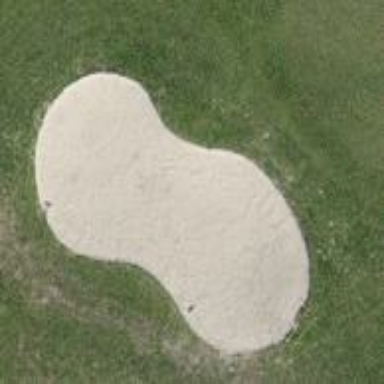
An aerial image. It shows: Golf bunker.